Aerial crown-view tile of a tropical tree (Barro Colorado Island, Panama), acquired 20250715:
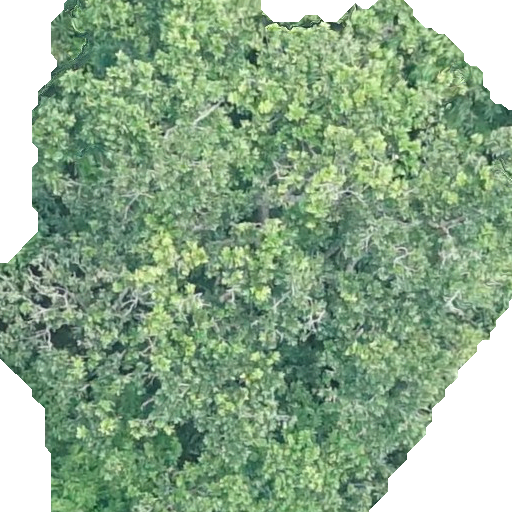
Species: Anacardium excelsum
GBIF accepted scientific name: Anacardium excelsum
Crown area: 389.826 m²